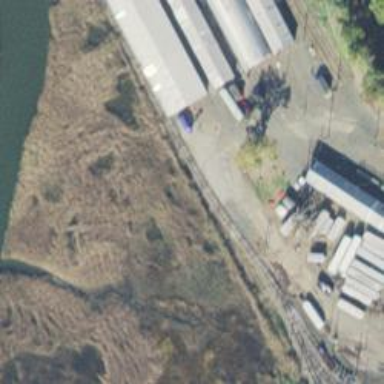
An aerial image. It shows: Preserved railway yard with electrified contact lines.